Interaction volume radius: 10 \u00c5
Interaction volume height: 40 \u00c5
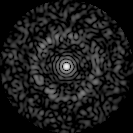
Disorder parameter: 0.8393